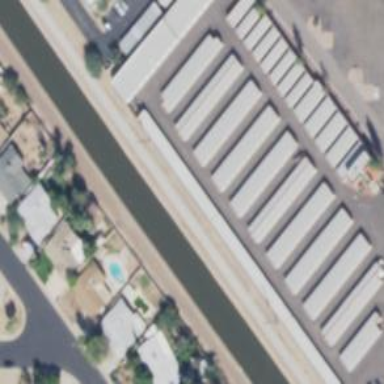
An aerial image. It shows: Storage rental shop.